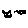
Label: cat